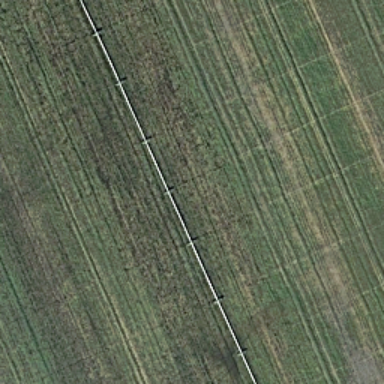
There is a piece of formland .